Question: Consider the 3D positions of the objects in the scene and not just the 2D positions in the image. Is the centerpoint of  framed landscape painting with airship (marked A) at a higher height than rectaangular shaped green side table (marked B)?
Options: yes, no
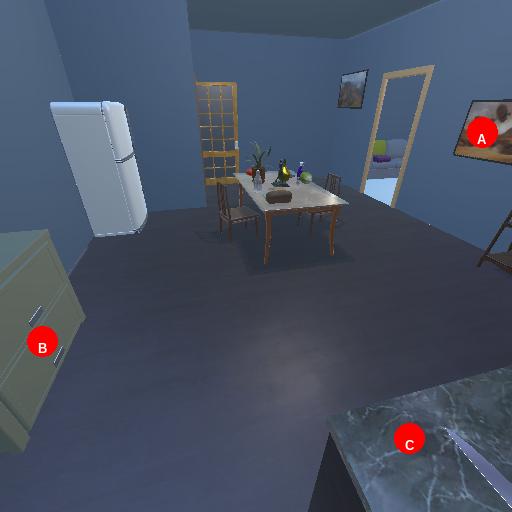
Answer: yes